Question: I hava a MySQL Statement which joins 2 tables and shows the result in Desc order of field 'touch'. This is my SQL Statement
'''
SELECT @rownum := @rownum +1 rownum,
(IF( dm.Brand_FULL = '1', dd.Device_Brand, dm.Brand_Full )) AS Brand,
dd.Device_Model AS Model,
CONCAT( dm.Service_provider, ' ', dm.Model_Full ) AS 'Marketing Name',
max( Touch_Count ) AS Touch FROM Device_Details dd
JOIN Device_Models dm ON dd.Device_Model = dm.Model_Short,
(SELECT @rownum :=0 )r GROUP BY dd.Device_Model ORDER BY Touch_Count DESC
'''
This give me a result like this

The result is perferct, and its based on the descending order of Touch field.Now the problem is that the rownum is not in order. So how to modify the mySQL statement so that i can get the rownum in order without changing the DESC order of Touch field.
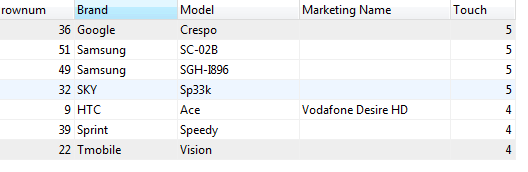
Answer: Use a subquery:
'''
SELECT
@rownum := @rownum + 1 AS rownum,
T1.*
FROM
(
SELECT
IF(dm.Brand_Full = '1', dd.Device_Brand, dm.Brand_Full) AS Brand,
dd.Device_Model AS Model,
CONCAT(dm.Service_provider, ' ', dm.Model_Full) AS 'Marketing Name',
MAX(Touch_Count) AS Touch
FROM Device_Details dd
JOIN Device_Models dm
ON dd.Device_Model = dm.Model_Short
GROUP BY dd.Device_Model
) AS T1, (SELECT @rownum := 0) AS r
ORDER BY Touch DESC
'''